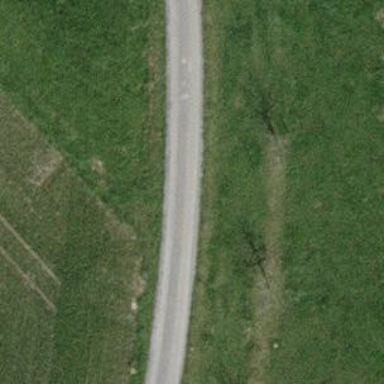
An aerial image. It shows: Agricultural track with grade1 surface. Only agricultural vehicles are allowed on this track.